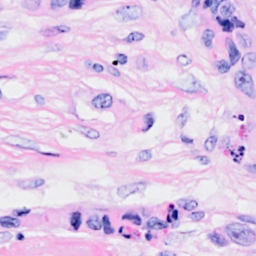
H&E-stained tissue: Breast